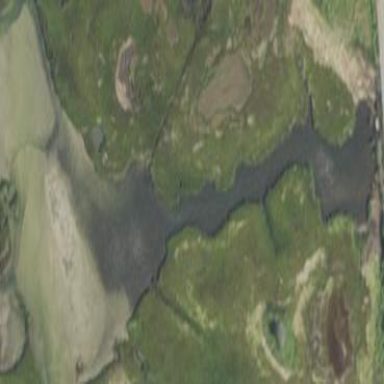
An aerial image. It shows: Tidal water body.